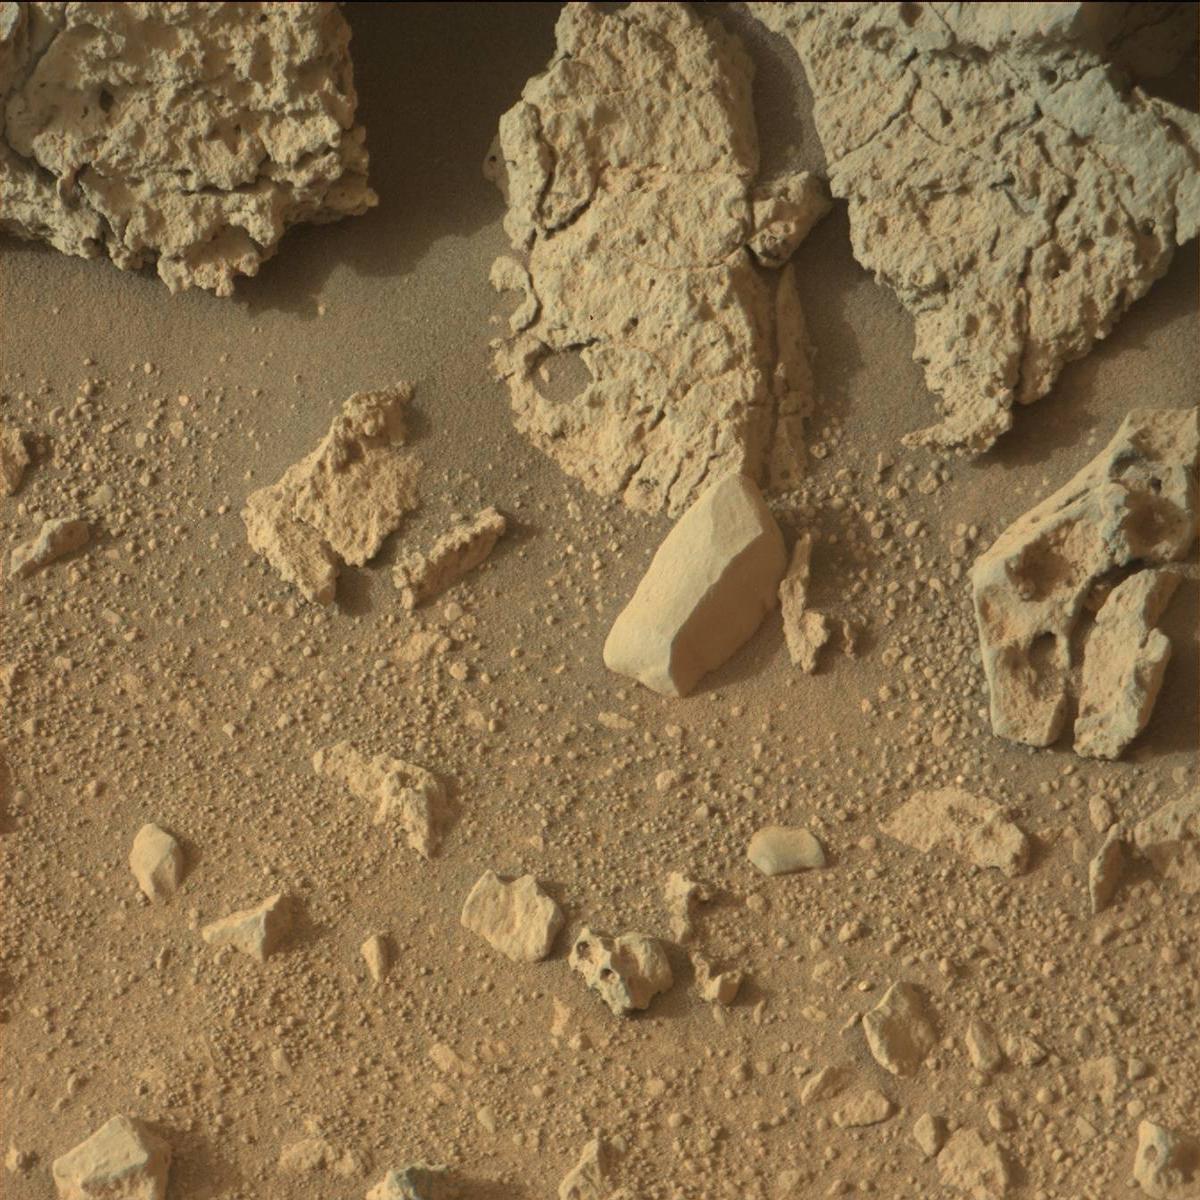
Terrain classes present: Bedrock, Rock, Sand / Soil